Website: macys
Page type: account-selection
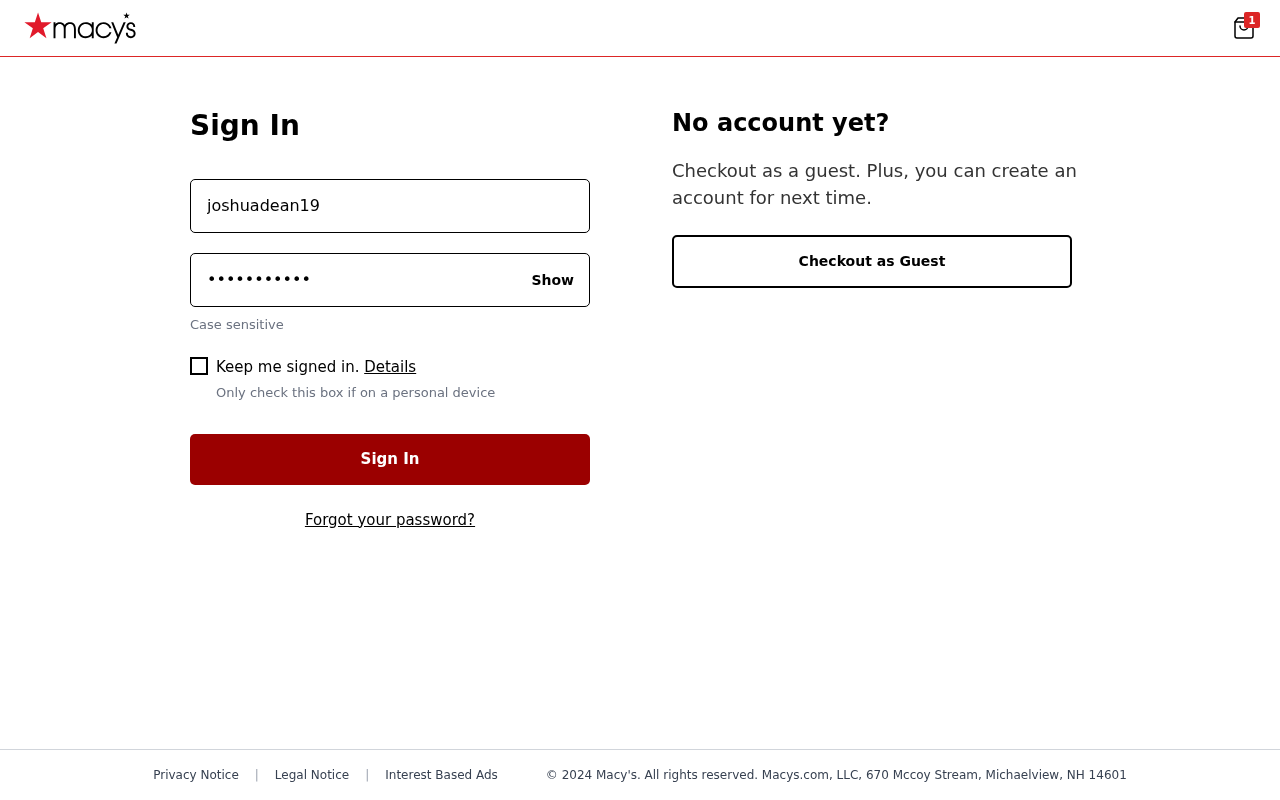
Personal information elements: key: PII_LOGIN_USERNAME
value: joshuadean19
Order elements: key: ORDER_NUM_ITEMS
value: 1